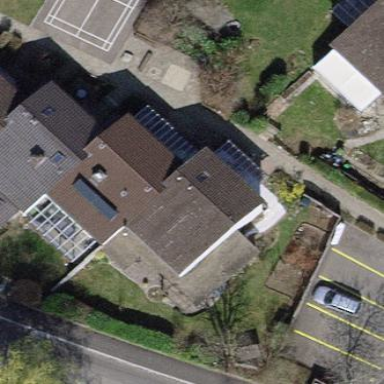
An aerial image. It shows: Terrace building.